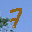
Label: 7